Question: I'm using AdMob SDK 6.0.1, works proper with android 4+ but i can't get it working for android 2.1.
Is there a way to get an former AdMobSDK? Or an other way?
Edit1 :
>
## Niek:
Your android:targetSdkVersion should be high enough (e.g. 15), your android:minSdkVersion can be 7 for example. That way it should work with the newest AdMobSDK.
See also: <URL>
this doesn't work:
'''
error: Error: String types not allowed (at 'configChanges' with value 'keyboard|keyboardHidden|orientation| screenLayout|uiMode|screenSize|smallestScreenSize').
'''
If I remove the screenSize and Smallest Screen following errors occur:
'''
The android:configChanges value of the com.google.ads.AdActivity must include screenSize.
The android:configChanges value of the com.google.ads.AdActivity must include smallestScreenSize.
'''
Problem with the running App:

Edit: 2
Solution:
>
## Andrea Bresolin:
in Eclipse go to "Project (menu)->Properties->Android" and make sure you select Android 3.2 or higher as the Project Build Target (this is the key to make all the items in configChanges known to the compiler at compile time)
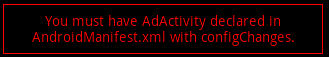
Answer: This is what you need to make AdMob work on Android 2.1 and higher:
- '<uses-sdk android:minSdkVersion="7"/>'- 'configChanges'